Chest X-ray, AP view. Patient: 51 years old, sex F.
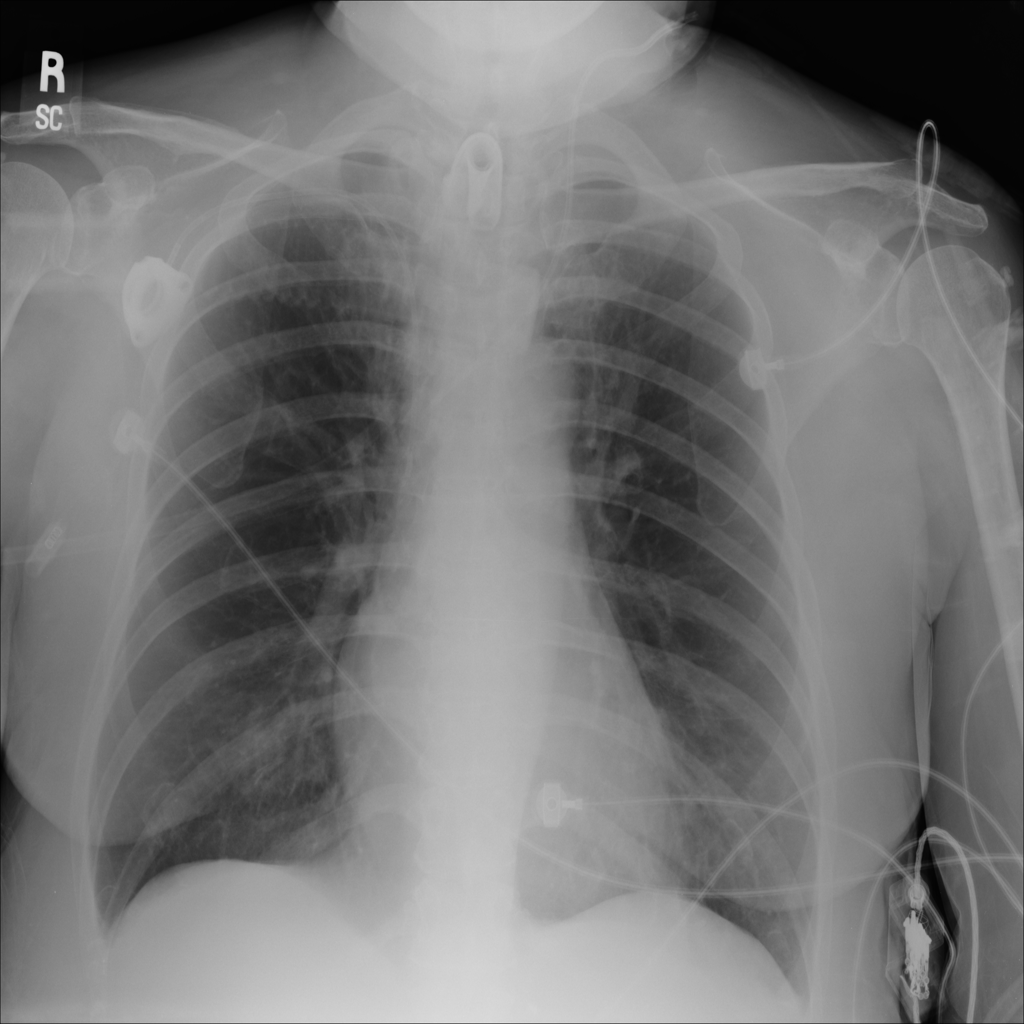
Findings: No Finding